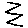
Label: zigzag